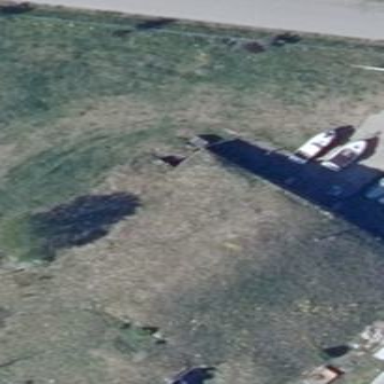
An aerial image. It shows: Bunker.